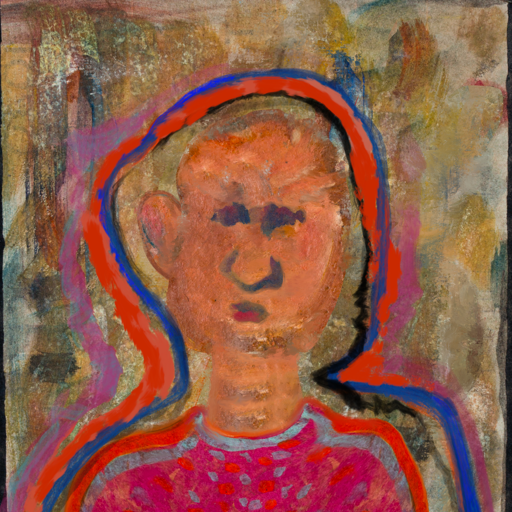
Background: Pipe, Head And Neck Front: Boggyland, Face Front: In_The_Sun, Bust: Sisters, Hair Front: Experience, Head Accessory: Blank, Second Necklace: Blank, Necklace: Blank, Baby: Blank